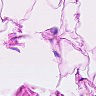
Metastatic tissue present: no